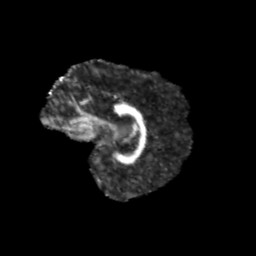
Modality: FA
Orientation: sagittal
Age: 12
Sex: female
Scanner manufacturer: siemens
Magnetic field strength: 3 T
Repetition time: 3.8 s
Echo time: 0.07 s